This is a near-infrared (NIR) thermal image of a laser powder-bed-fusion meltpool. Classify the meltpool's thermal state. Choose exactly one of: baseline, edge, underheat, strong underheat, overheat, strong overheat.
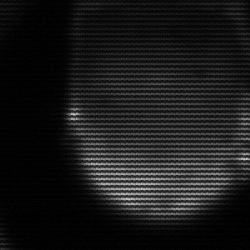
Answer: edge